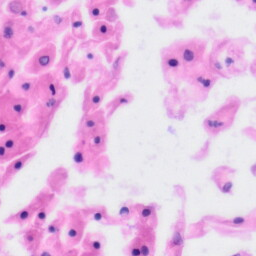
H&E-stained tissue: Tonsil